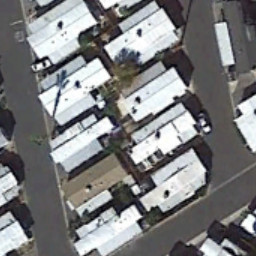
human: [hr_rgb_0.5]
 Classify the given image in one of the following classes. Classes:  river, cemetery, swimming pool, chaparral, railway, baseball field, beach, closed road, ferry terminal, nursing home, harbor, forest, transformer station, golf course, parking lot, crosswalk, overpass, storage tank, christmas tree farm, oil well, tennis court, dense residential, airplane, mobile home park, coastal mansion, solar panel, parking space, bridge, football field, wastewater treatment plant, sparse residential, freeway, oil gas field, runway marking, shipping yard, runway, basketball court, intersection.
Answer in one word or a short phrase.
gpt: mobile home park